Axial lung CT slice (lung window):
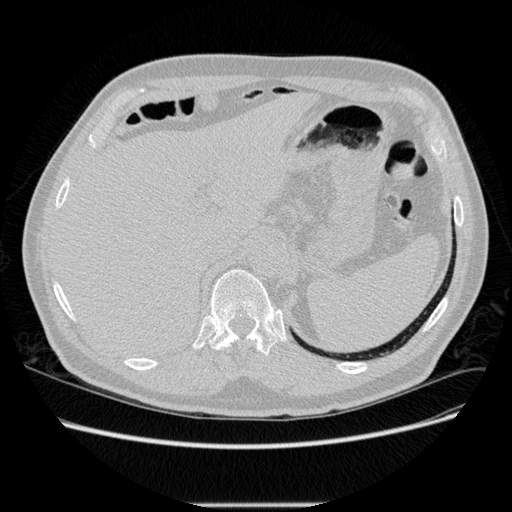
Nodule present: no